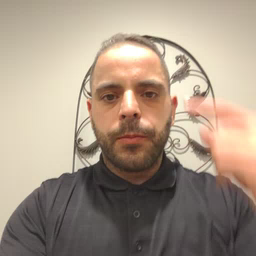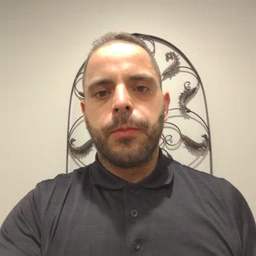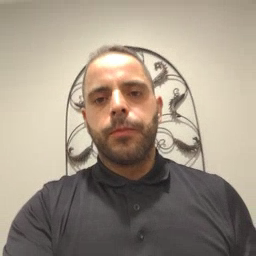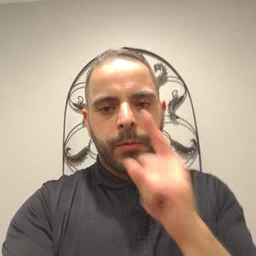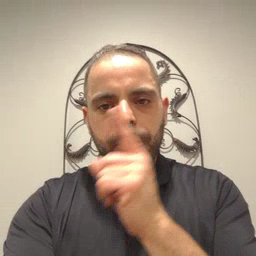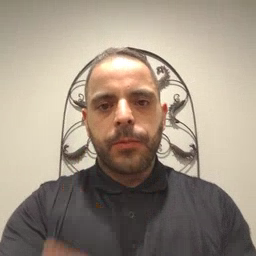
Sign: mouse